Question: When plotting columns of a dataframe with pandas, e.g.
'''
df.boxplot()
'''
the automatic adjustment of the 'yaxis' can lead to a large amount of unused space in the plot. I wonder if this is because the dataframe has points that exceed the boxplot whiskers (but for some reason the outliers aren't displayed). If that is the case, what would be a good way to automatically adjust 'ylim' so that there isn't so much empty space in the plot?

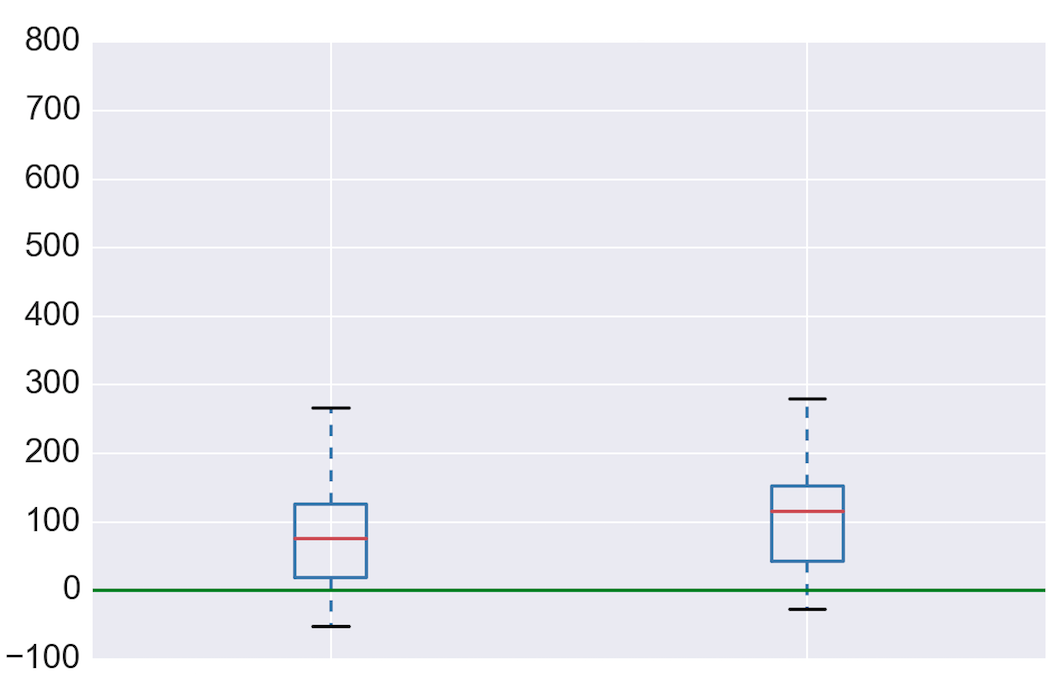
Answer: I think a combination of the seaborn style and the way matplotlib draws boxplots is hiding your outliers here.
If I generate some skewed data
'''
import seaborn as sns
import pandas as pd
import numpy as np
x = pd.DataFrame(np.random.lognormal(size=(100, 6)),
columns=list("abcdef"))
'''
And then use the 'boxplot' method on the dataframe, I see something similar
'''
x.boxplot()
'''

But if you change the symbol used to plot outliers, you get
'''
x.boxplot(sym="k.")
'''

Alternatively, you can use the seaborn 'boxplot' function, which does the same thing but with some nice aesthetics:
'''
sns.boxplot(x)
'''